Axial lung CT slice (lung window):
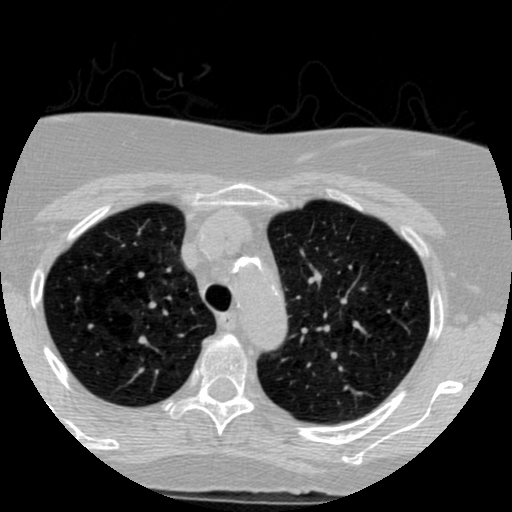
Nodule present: no